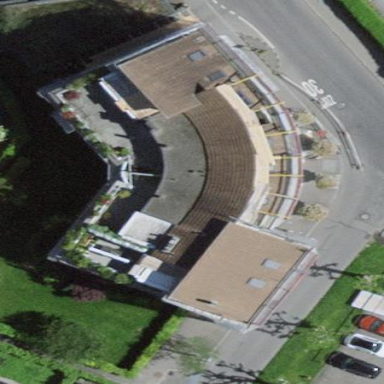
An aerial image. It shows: Saltbox-shaped roof distinguishes these apartments.